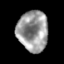
Tissue: skin
Cell type: Epithelial cells
Senescence score: 0.1623
Nuclear area (px): 1220
Mean DAPI intensity: 154.267